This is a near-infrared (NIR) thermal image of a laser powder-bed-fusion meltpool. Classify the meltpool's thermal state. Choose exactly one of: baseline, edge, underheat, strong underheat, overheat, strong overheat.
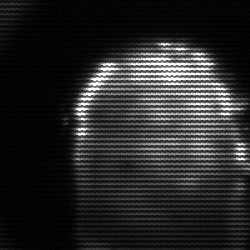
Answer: baseline